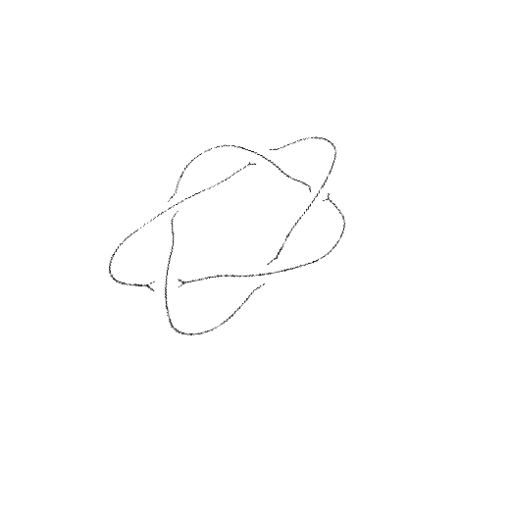
Crossing number: 5